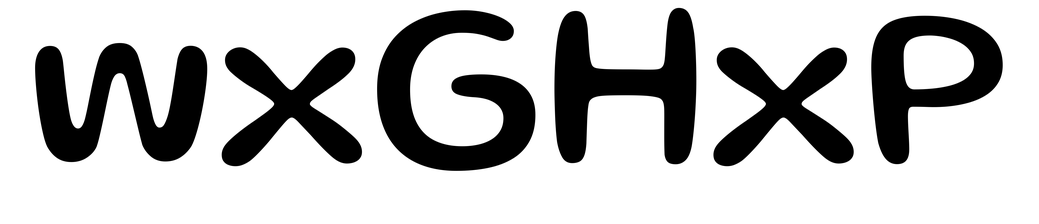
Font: Gluten_Regular